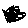
Label: bird